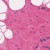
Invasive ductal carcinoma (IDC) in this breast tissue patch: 0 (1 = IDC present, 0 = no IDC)